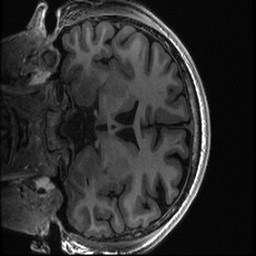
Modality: T1w
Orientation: coronal
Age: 22
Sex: male